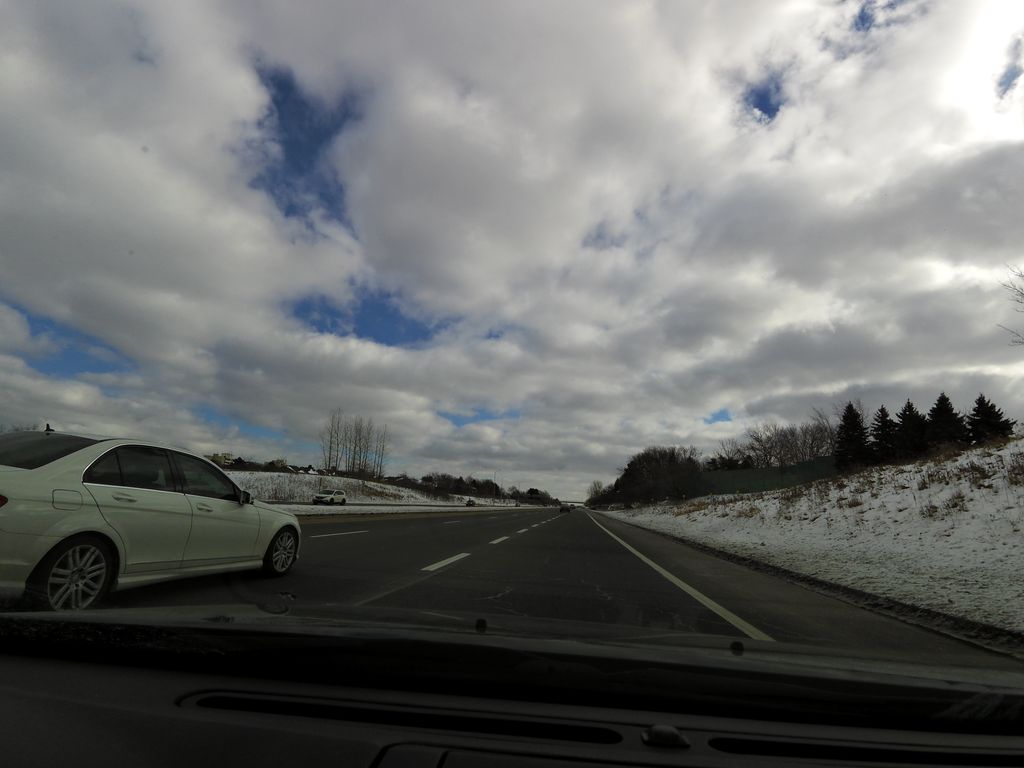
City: hamilton